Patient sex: M
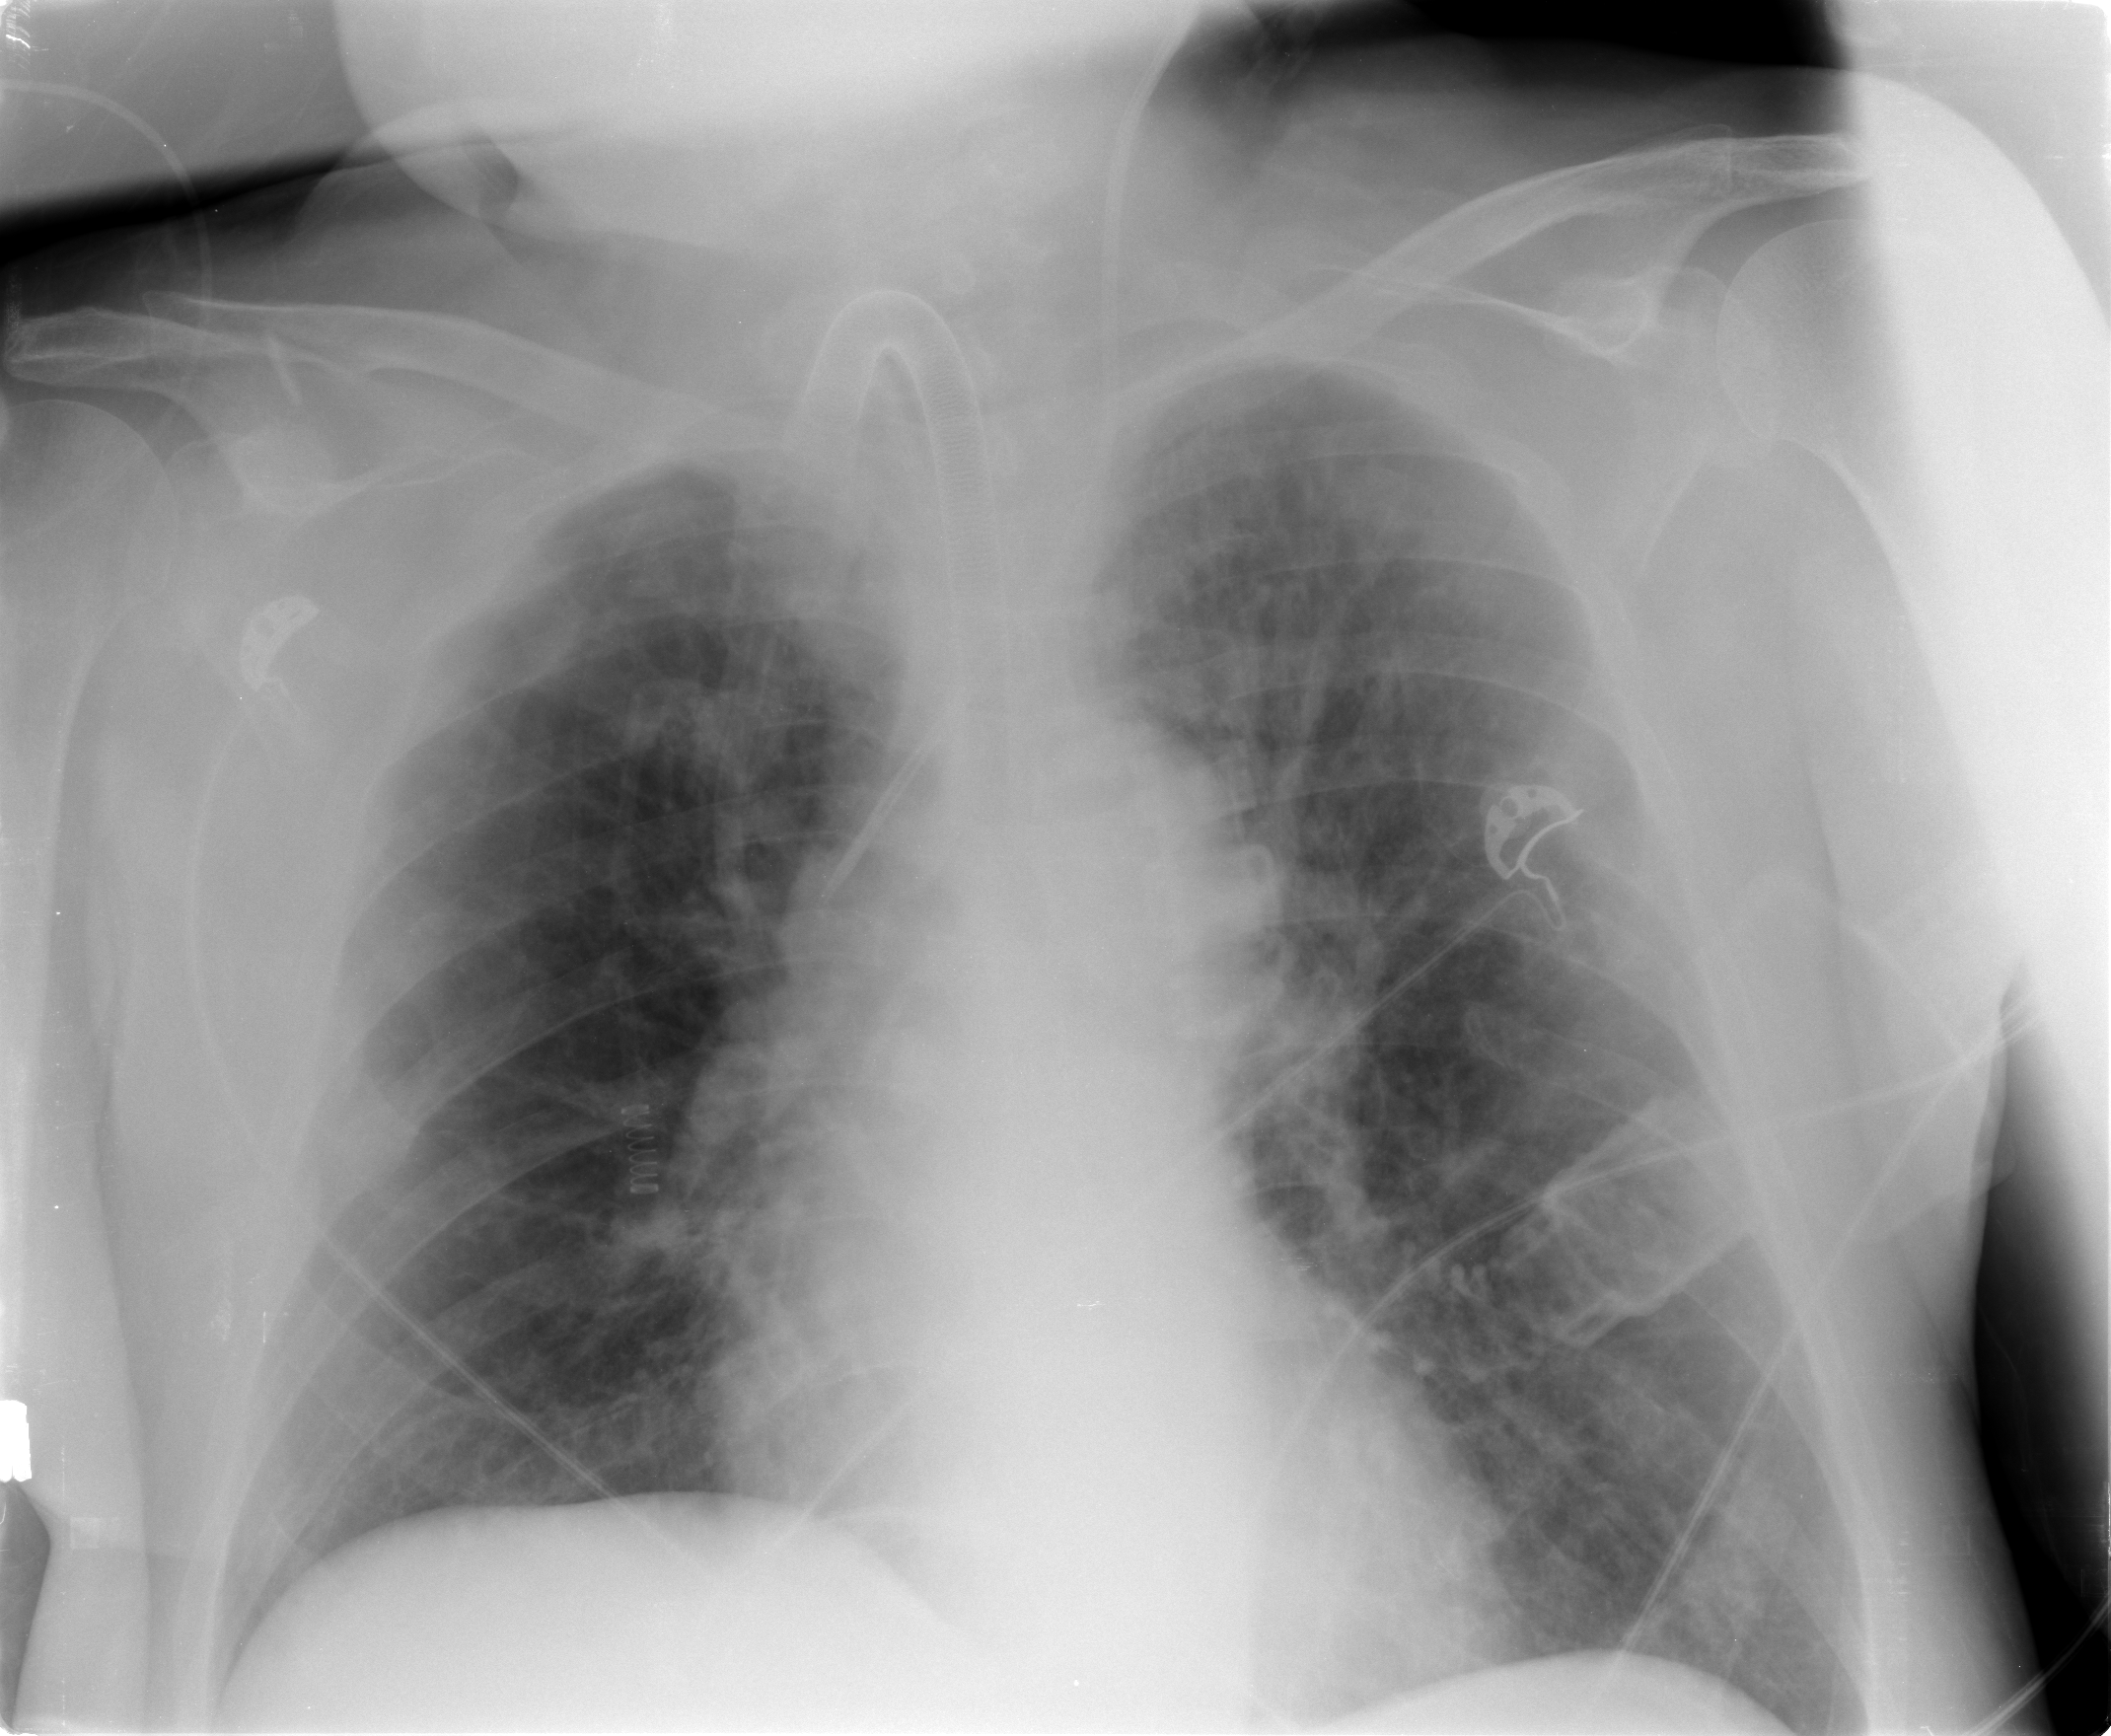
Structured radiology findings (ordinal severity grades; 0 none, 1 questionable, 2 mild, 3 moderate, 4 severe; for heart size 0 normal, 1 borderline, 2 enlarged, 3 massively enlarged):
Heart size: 0
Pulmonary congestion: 2
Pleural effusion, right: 0
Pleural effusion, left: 0
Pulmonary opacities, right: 2
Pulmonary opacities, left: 2
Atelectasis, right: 2
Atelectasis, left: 2